Field crop: maize
Growth stage: 2
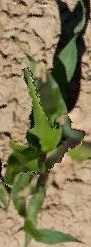
Species: maize